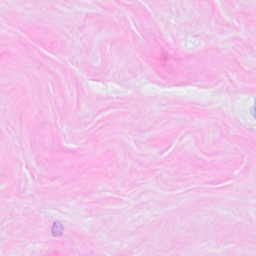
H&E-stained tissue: Breast